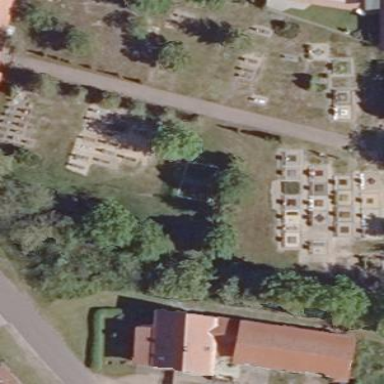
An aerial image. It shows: Cemetery.